Question: I have an app with a login page.

As you can see, the textViews and editTexts are shifted to the left, but when i run this in a device that has hebrew as its language all these views are shifted to the right. This is probably because Hebrew is written from right to left. My question is how do i stop this from happening?
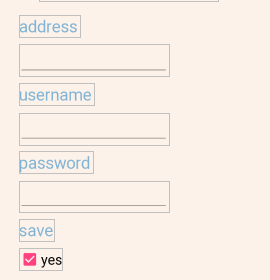
Answer: You have to set the android:supportsRtl="false" to the element in your application manifest file.
<URL>